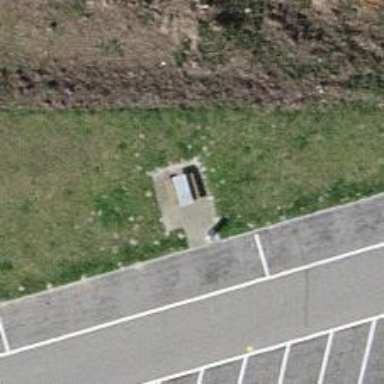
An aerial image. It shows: Picnic table located in leisure land area.